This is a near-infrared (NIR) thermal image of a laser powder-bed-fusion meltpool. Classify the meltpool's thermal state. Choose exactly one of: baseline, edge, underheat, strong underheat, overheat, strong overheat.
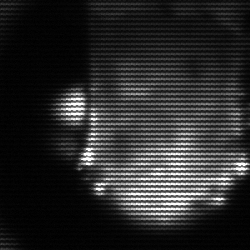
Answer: baseline